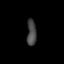
Tissue: lung
Cell type: Epithelial cells
Senescence score: 0.5619
Nuclear area (px): 240
Mean DAPI intensity: 71.217